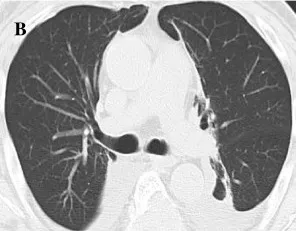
Radiation recall pneumonitis induced by sunitinib. After steroid pulse therapy, the CT findings revealed that the interstitial filtration was localized in the previously irradiated area (C).
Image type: radiology (ct)